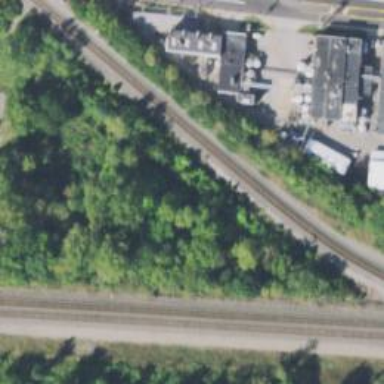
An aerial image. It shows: Railway tracks on embankment.